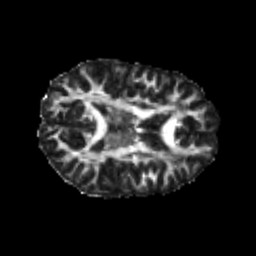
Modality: FA
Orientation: axial
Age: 22
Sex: female
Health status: healthy
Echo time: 0.074 s